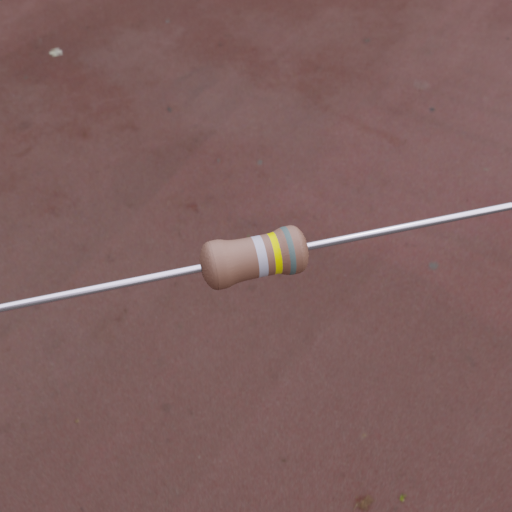
Resistor colour bands (in order): silver, yellow, gray